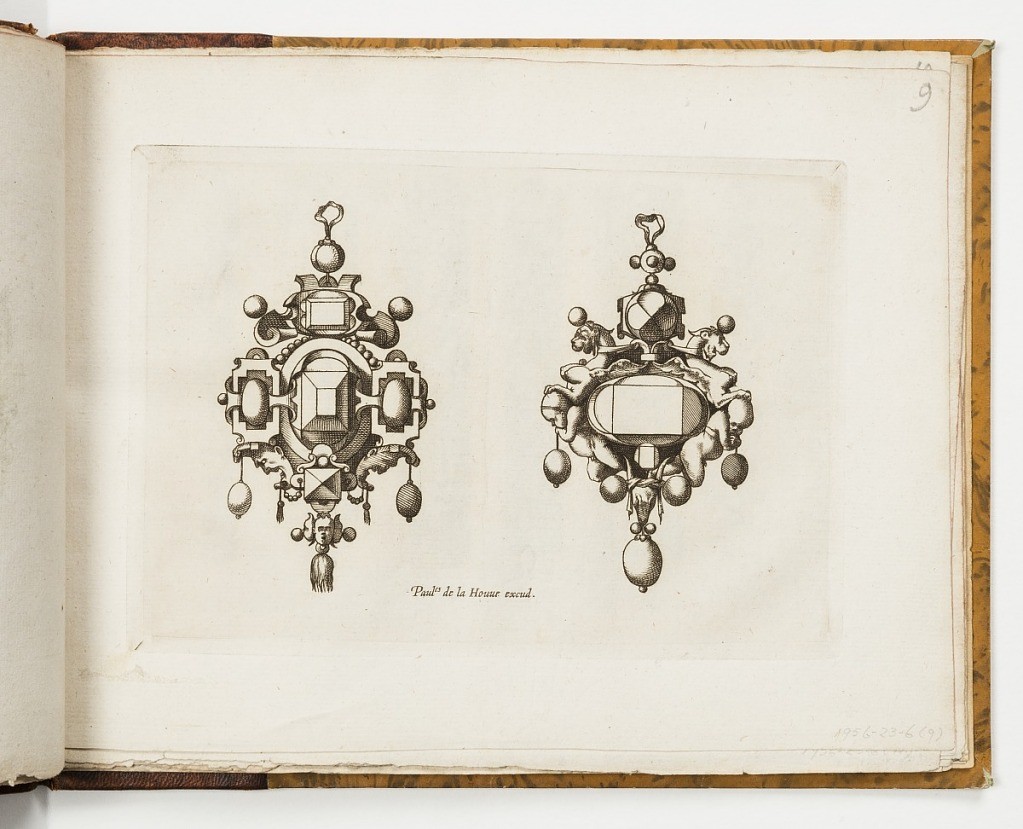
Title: Plate 9, from Livre de bijouterie (Book of Designs for Goldsmiths and Jewelers)
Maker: Léonard Thiry, Flemish, 1550
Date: ca. 1570
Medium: Engraving on paper
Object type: Print
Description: Design for two pendants. At left, strapwork surrounds a central faceted gem. Pearl drops hang from moon-shaped masks. At right, pairs of putti and breasted lions flank a central reserve. Below, a horned mask and large pearl.